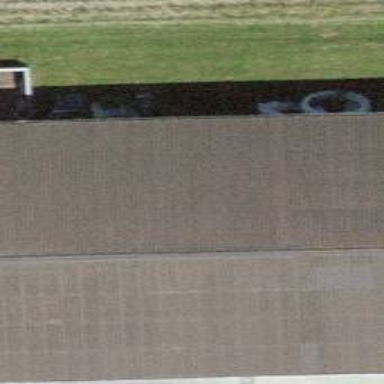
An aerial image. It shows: Shed building.